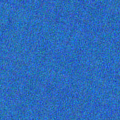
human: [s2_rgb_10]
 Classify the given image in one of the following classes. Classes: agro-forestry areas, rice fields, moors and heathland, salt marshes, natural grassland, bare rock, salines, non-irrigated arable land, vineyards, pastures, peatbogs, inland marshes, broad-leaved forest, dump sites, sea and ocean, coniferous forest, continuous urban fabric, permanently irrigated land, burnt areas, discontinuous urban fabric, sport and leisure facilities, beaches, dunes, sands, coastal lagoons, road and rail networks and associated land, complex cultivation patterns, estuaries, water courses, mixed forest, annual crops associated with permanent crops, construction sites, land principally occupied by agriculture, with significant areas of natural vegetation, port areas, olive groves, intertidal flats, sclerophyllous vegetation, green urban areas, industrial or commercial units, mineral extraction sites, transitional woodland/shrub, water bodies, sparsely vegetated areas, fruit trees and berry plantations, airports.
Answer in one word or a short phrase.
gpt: sea and ocean